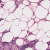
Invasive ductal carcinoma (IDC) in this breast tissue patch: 1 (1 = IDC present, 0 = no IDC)